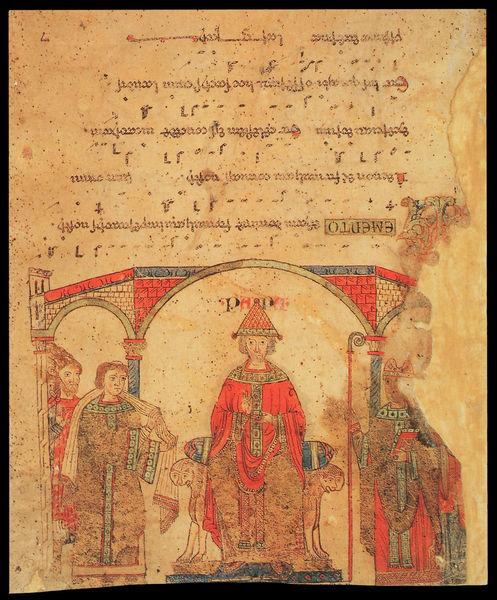
Titel: Barberini-Exultetrolle aus Montecassino
Standort: Cassino, Montecassino (EU - I - Latium - Frosinone)
Institution: Vatikan, Biblioteca Apostolica Vaticana
Schlagwörter: blau, haut, menschen, hut, säulen, rot, tuch, steine, spiegel, gold, gotik, schrift, bogen, stab, bischof, kaiser, könig, papst, thron, stola, halle, buch, seitenverkehrt, beten, fleck, pergament, löwen, christus, tempel, handschrift, architekur, apostel, buchmalerei, minuskel, spiegelschrift